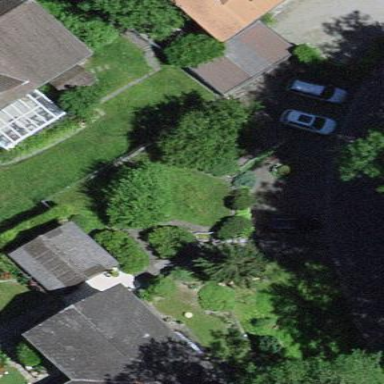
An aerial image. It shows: Group of garages.